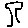
Label: tree